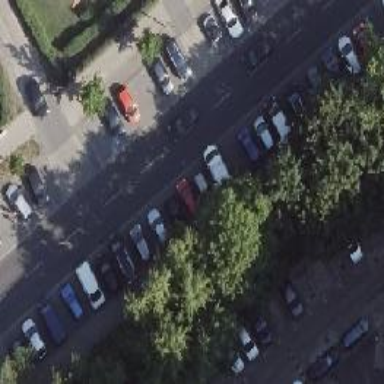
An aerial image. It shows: Street-side parking area with paving stones.